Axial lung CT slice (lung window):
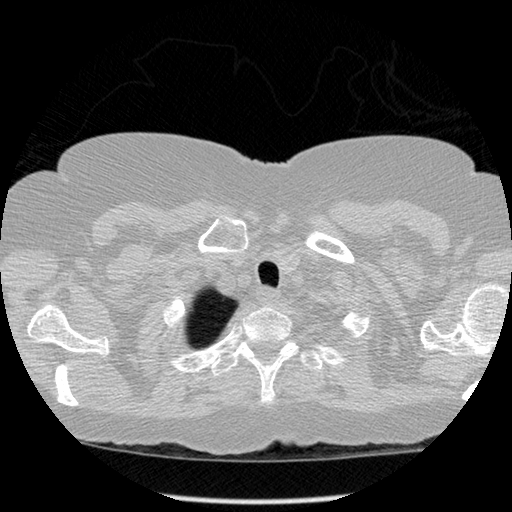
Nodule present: no